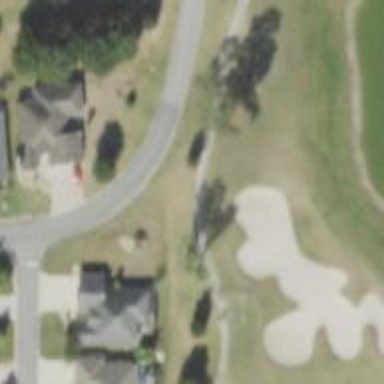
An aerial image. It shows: Golf cartpath that is also road path.